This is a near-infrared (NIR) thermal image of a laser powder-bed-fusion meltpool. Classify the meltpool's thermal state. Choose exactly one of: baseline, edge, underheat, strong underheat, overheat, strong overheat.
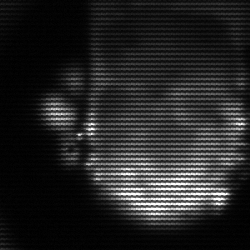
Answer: baseline